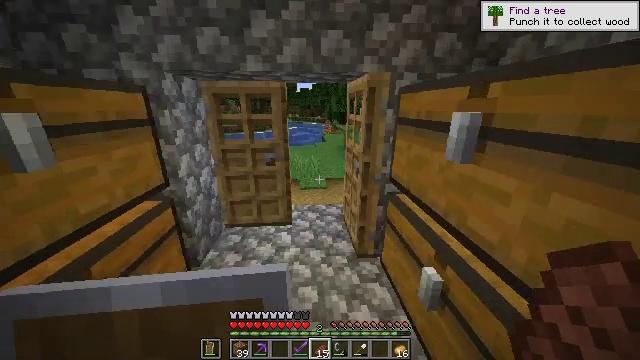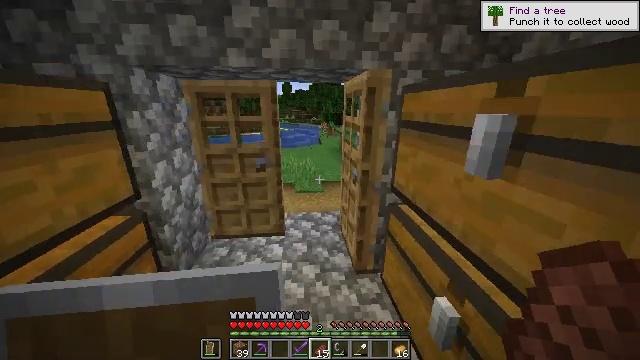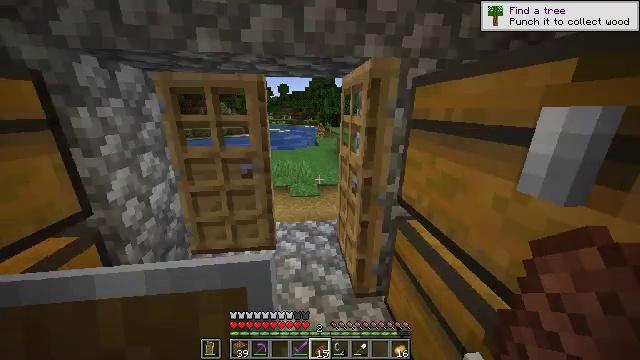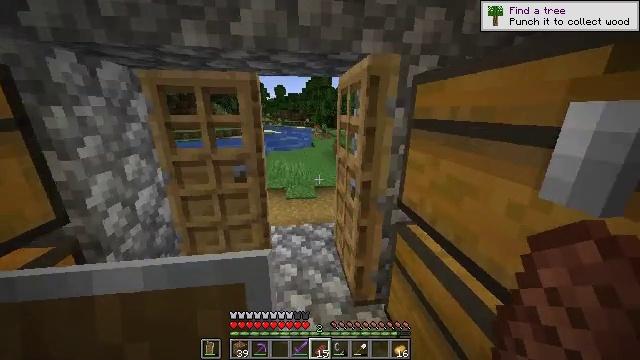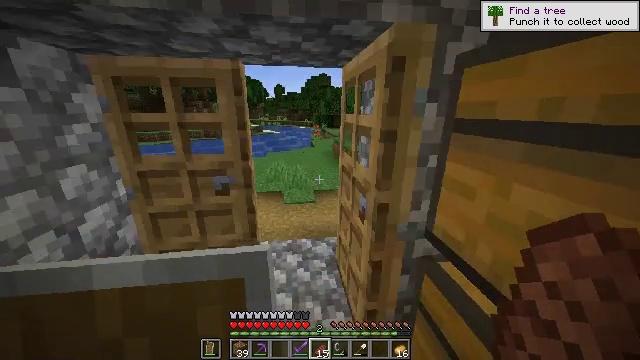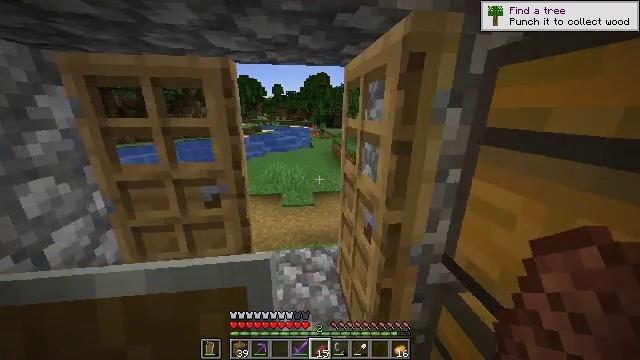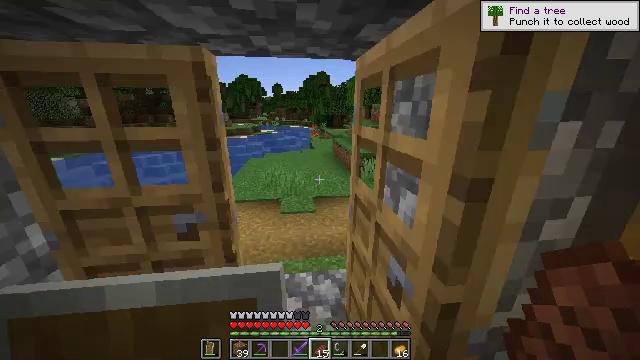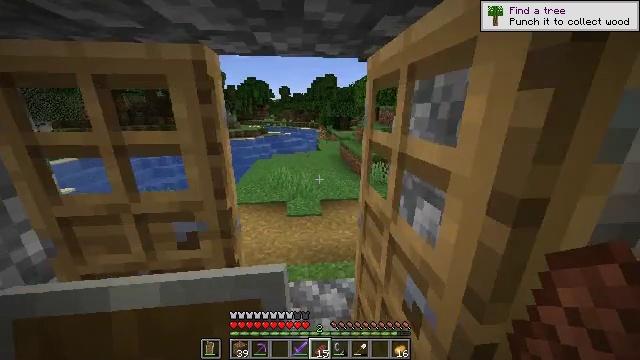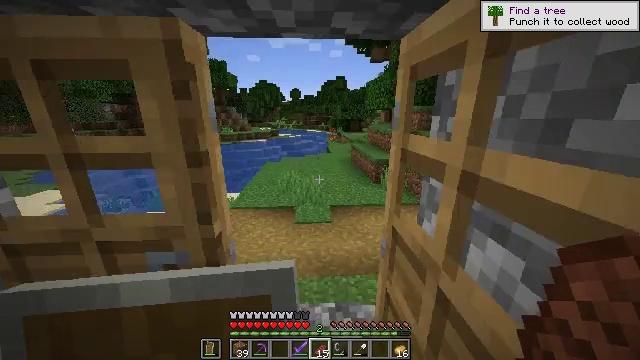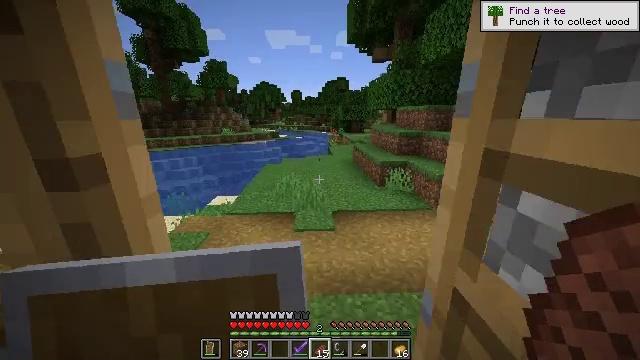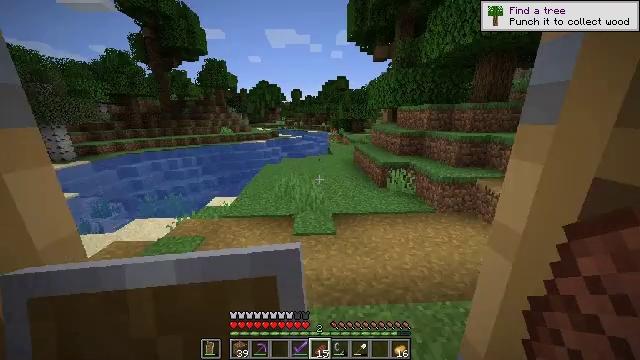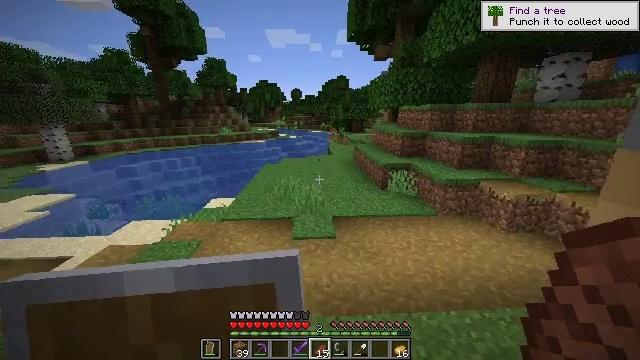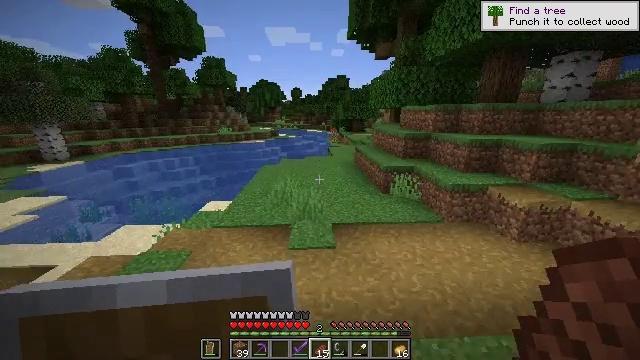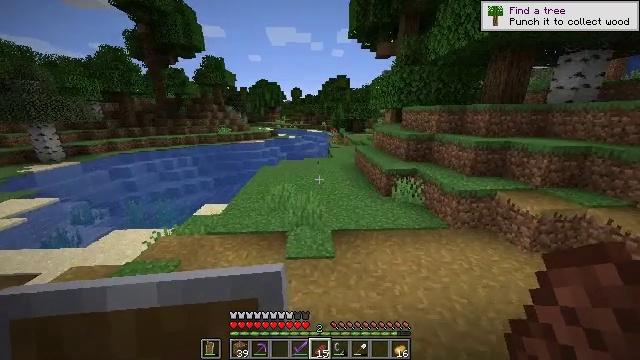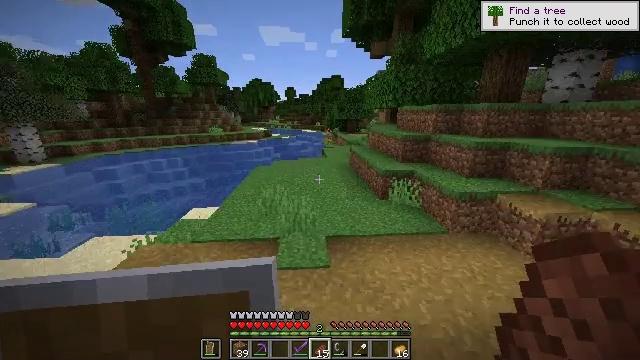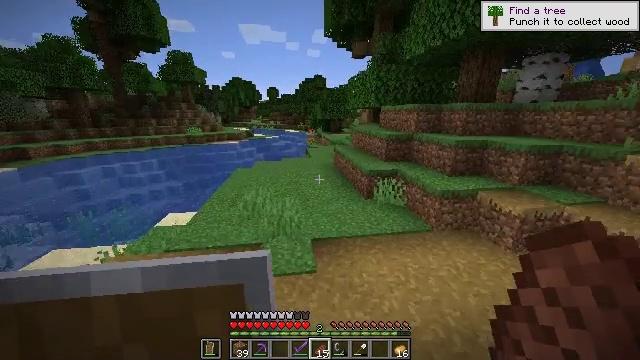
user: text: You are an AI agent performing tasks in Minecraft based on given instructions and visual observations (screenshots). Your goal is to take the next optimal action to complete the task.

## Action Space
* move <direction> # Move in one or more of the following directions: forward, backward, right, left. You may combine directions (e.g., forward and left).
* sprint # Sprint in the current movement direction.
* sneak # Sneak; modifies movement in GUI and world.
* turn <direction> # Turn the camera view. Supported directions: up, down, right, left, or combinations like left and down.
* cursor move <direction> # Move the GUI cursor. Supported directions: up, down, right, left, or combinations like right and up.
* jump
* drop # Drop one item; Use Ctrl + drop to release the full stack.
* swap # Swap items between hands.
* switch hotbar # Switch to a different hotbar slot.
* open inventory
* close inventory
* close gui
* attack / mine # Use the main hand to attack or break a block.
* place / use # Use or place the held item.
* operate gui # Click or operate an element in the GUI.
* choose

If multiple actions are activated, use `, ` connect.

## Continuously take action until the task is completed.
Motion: motion action
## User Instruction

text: Take a gold ingot and turn it into gold nugget.
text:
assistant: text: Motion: move forward, turn right
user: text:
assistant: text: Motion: move forward
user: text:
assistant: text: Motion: move forward
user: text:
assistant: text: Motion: move forward
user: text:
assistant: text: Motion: move forward
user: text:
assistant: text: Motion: move forward
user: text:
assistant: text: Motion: move forward, turn left
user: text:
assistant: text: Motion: move forward, turn left
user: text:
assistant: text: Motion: move forward
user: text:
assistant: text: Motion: move forward
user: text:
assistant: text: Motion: move forward
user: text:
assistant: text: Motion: move forward
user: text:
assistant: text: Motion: move forward
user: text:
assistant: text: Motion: move forward, turn right
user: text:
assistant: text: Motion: move forward, turn right
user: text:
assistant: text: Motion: move forward, turn right
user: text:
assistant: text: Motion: move forward, turn right
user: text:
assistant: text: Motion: move forward, turn right and down
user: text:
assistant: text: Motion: move forward, turn right and down
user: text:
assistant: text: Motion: move forward, turn left and up
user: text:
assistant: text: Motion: move forward, turn left
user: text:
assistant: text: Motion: move forward
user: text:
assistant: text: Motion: move forward
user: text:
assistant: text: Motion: move forward, turn right and down
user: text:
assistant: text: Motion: move forward, turn right
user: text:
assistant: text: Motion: move forward, turn right
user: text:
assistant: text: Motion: move forward, turn right
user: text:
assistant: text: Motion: move forward, turn right
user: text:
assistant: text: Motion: move forward, turn right
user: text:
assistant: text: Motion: move forward, turn right